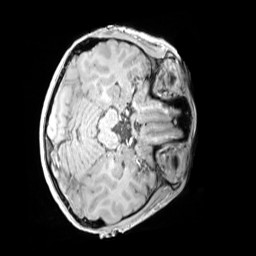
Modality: MP2RAGE
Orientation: axial
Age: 9
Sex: male
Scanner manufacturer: siemens
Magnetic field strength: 3 T
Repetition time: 4 s
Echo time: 0.00303 s